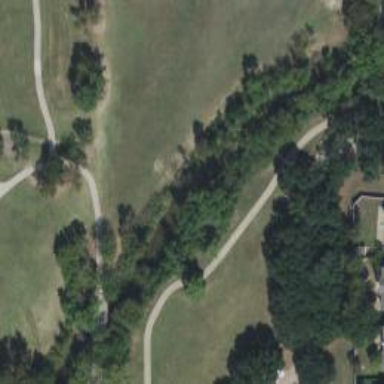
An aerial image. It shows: Disc golf course.